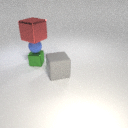
small blue rubber sphere below large red metal cube